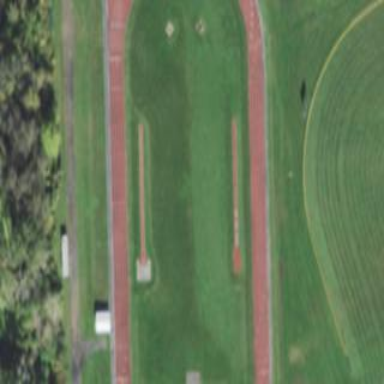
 perfect for sports and leisure activities."